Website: bh-photo
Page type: newsletter-management
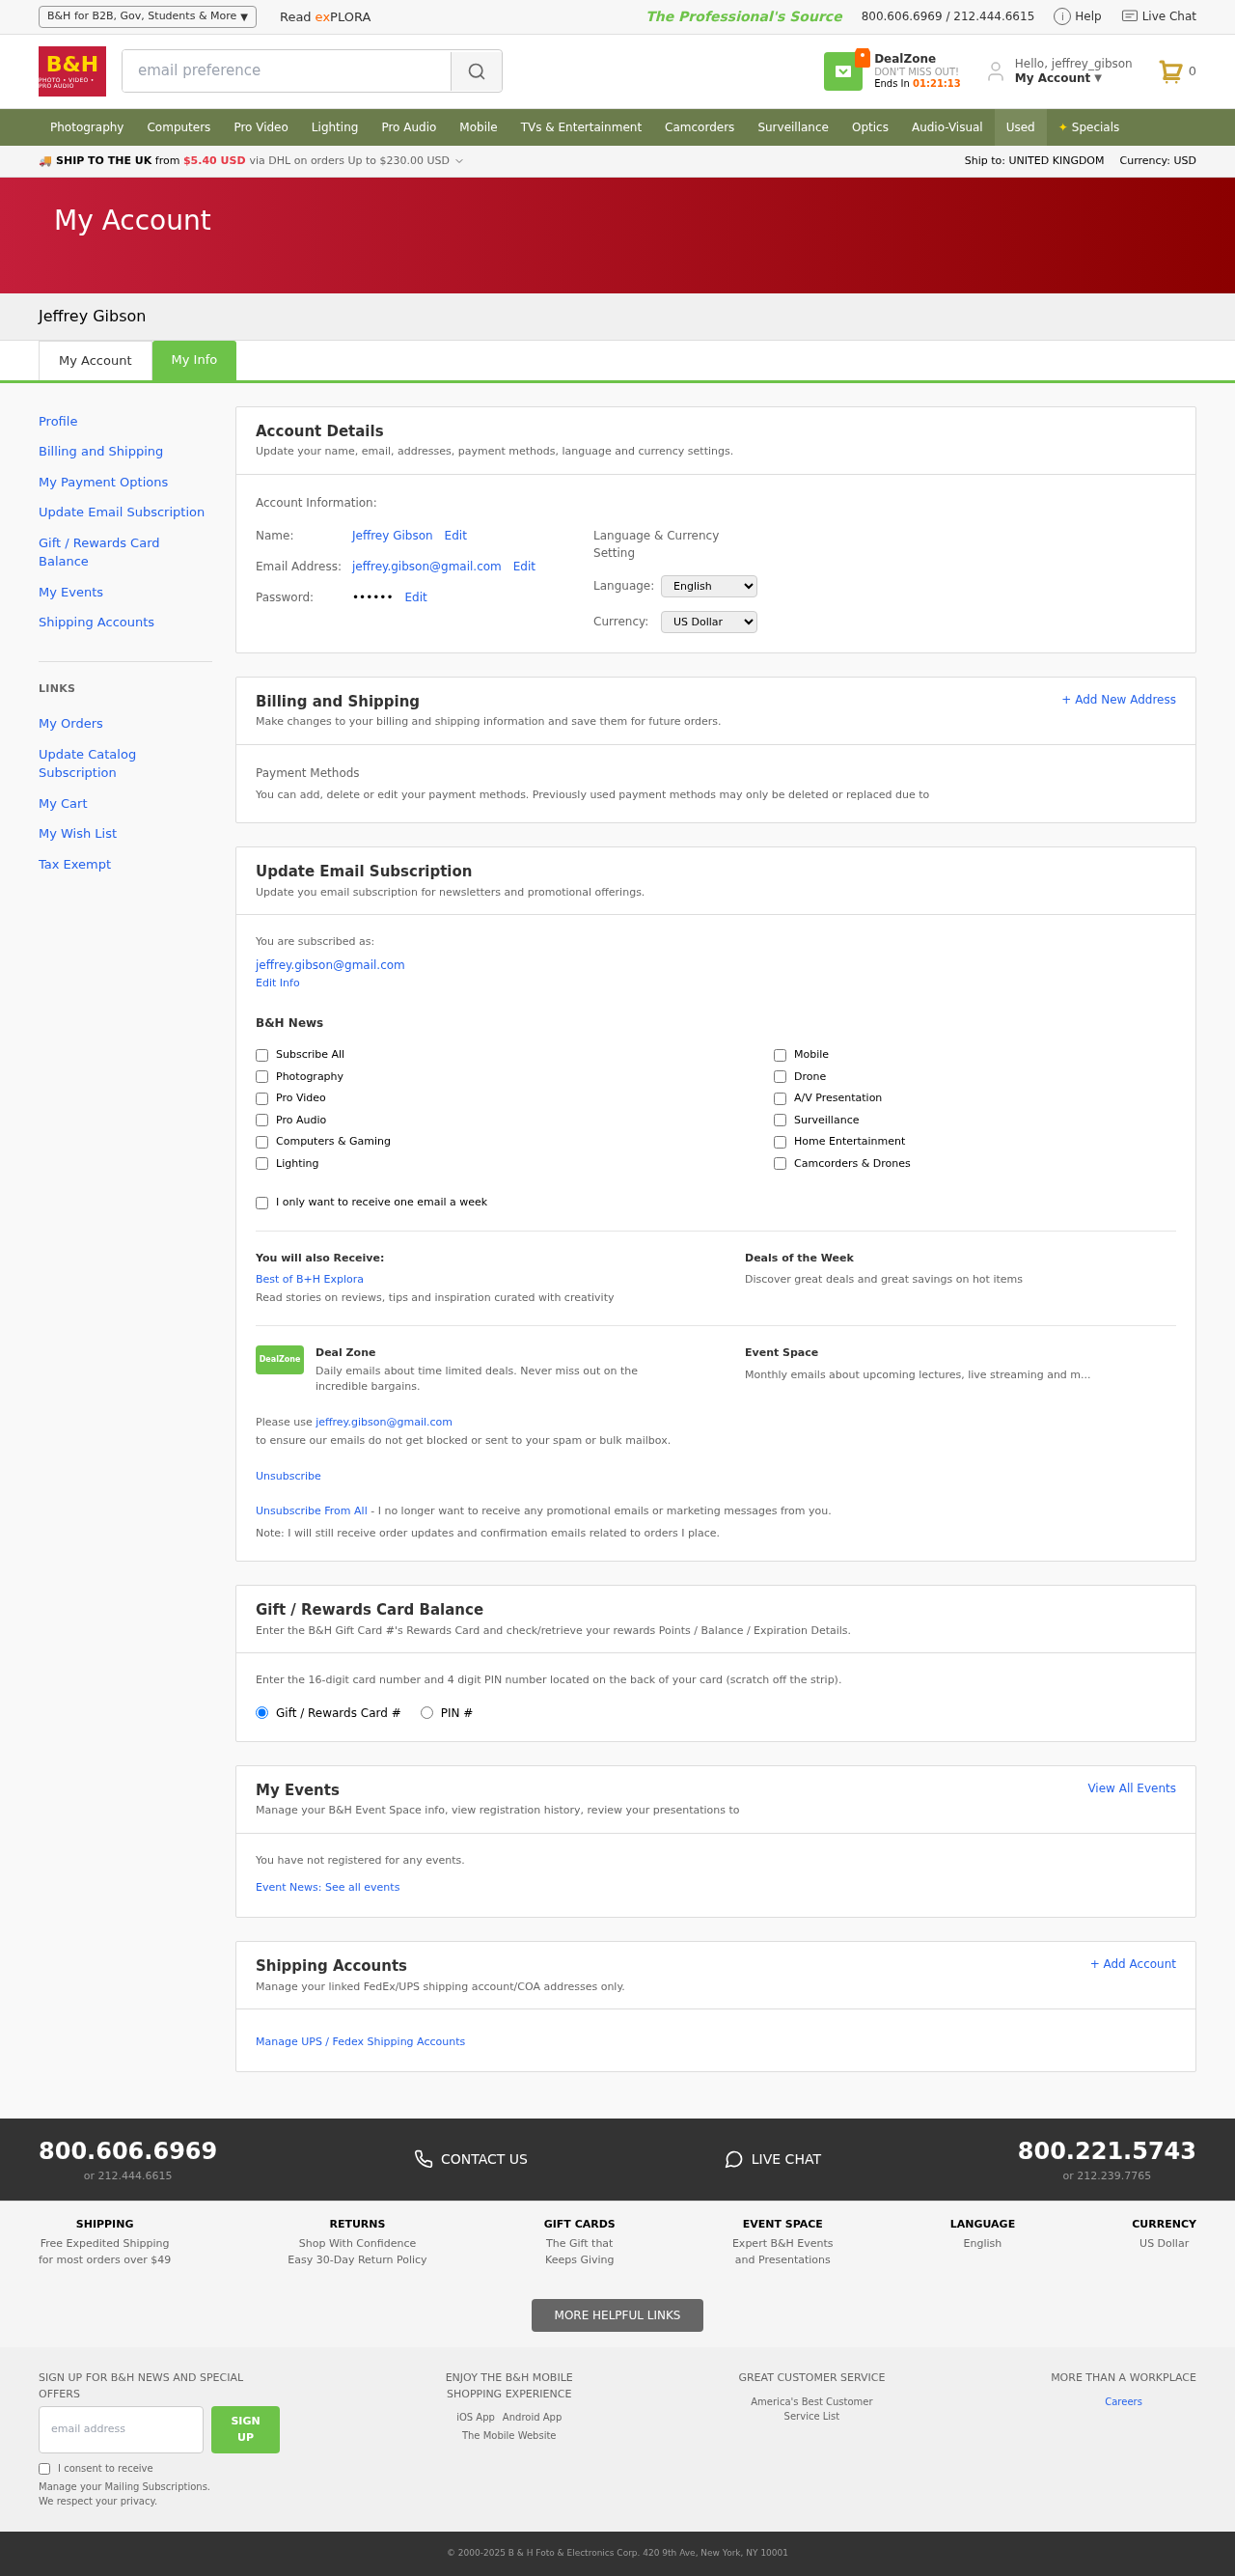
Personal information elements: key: PII_EMAIL
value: jeffrey.gibson@gmail.com
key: PII_FULLNAME
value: Jeffrey Gibson
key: PII_LOGIN_USERNAME
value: jeffrey_gibson
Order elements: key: ORDER_NUM_ITEMS
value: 0
Search elements: key: HEADER_SEARCH
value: email preference